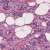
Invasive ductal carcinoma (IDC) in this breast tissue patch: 1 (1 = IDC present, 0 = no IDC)